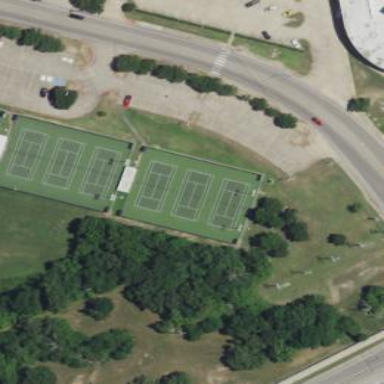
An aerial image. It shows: Tennis court on pitch designated for leisure land.